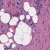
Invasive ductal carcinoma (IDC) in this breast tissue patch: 1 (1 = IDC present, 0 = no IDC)